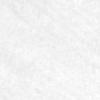
Label: no_change